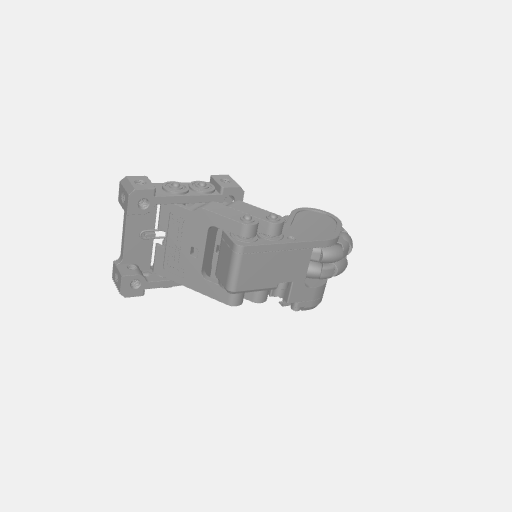
Part: Odometry4Bar